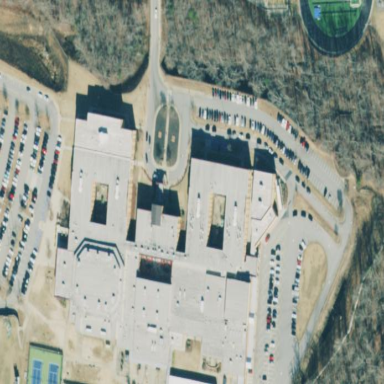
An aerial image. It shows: School building.